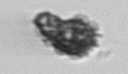
Label: Syracosphaera_pulchra